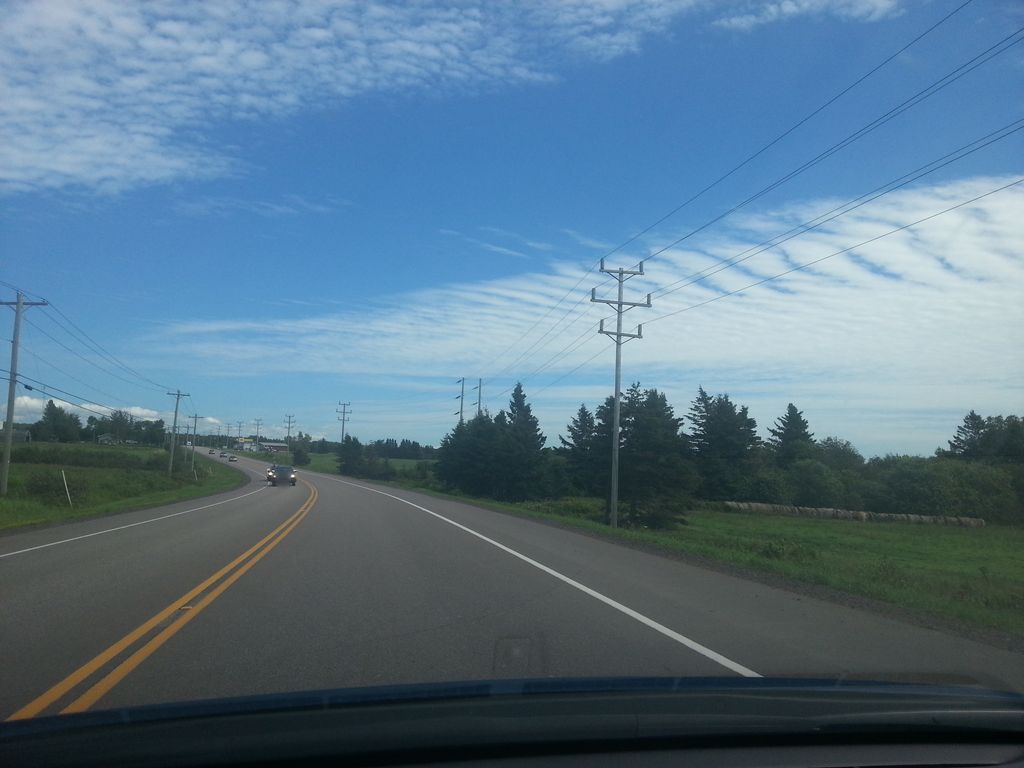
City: charlottetown